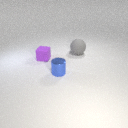
small purple rubber cube to the left of large gray rubber sphere